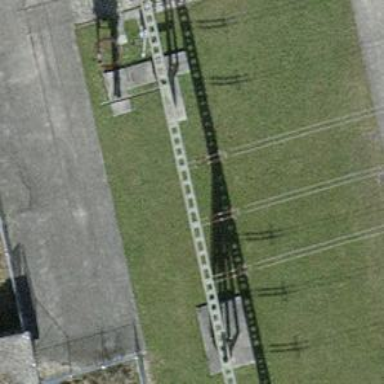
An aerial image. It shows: Bay for power line.